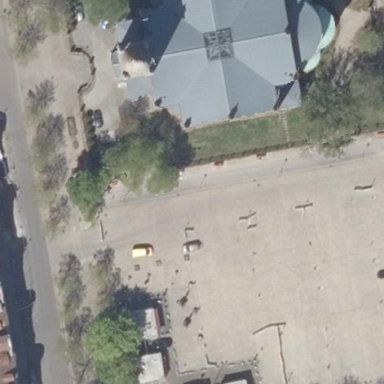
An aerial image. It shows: Parking area with paving stones designed for tourist buses. It features Christmas market.